Field crop: maize
Growth stage: 2
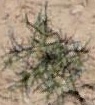
Species: salsola